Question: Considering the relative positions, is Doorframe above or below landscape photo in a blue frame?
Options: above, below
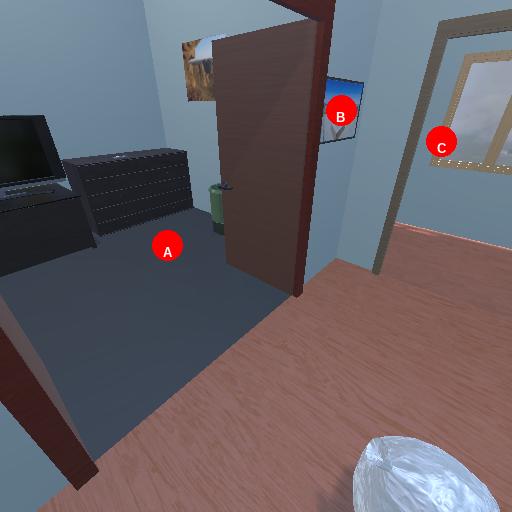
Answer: above